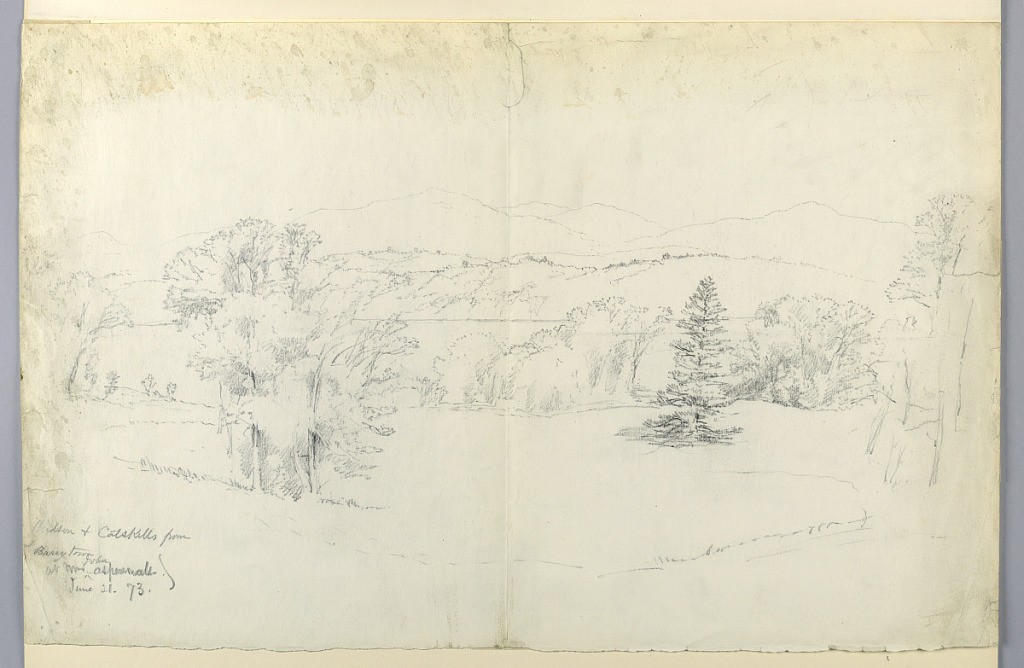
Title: The Hudson River and Catskills from Barrytown
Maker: Daniel Huntington, American, 1816–1906
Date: June 21, 1873
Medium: Graphite on cream wove paper
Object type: Drawing
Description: Meadow with trees in the foreground, sloping down to river bank. River and ridges across center of composition, then mountains beyond in distance.